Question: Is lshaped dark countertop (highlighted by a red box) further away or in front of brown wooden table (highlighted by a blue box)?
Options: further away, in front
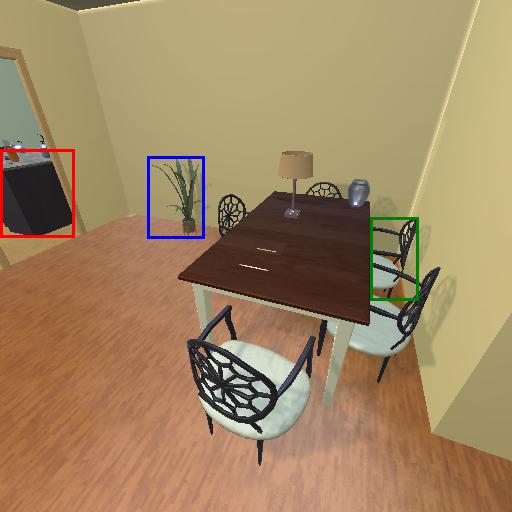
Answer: further away